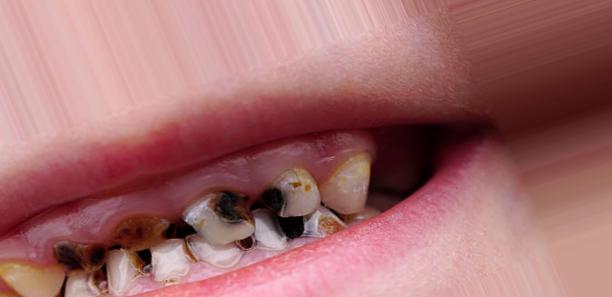
Condition: Caries